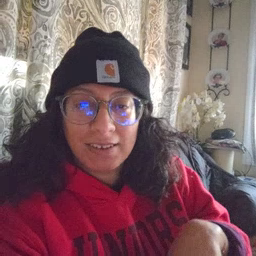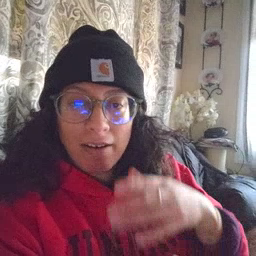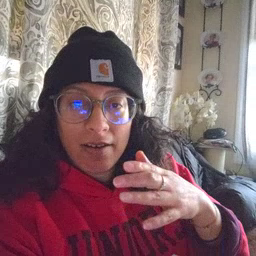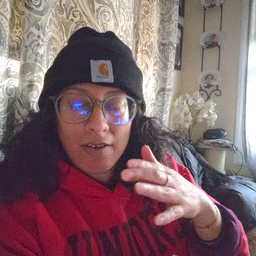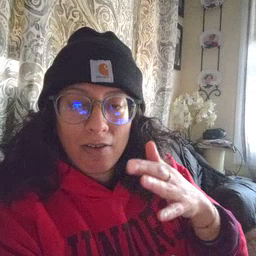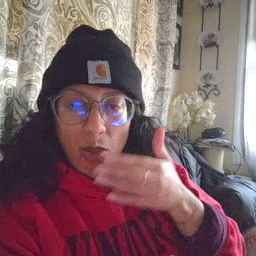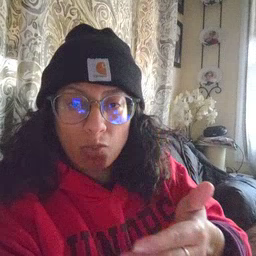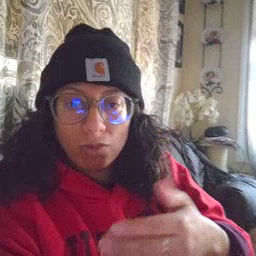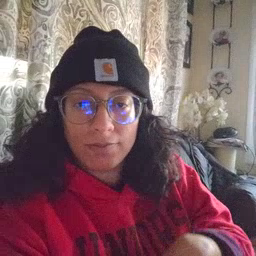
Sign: close